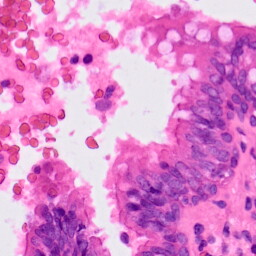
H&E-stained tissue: Lung